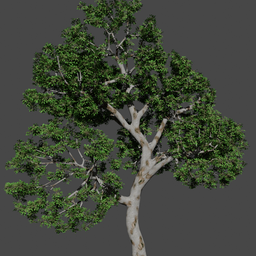
Label: nature